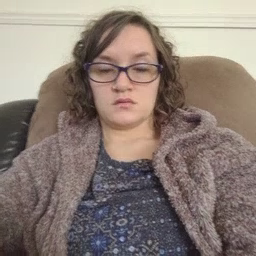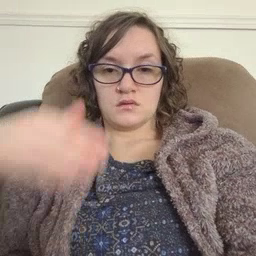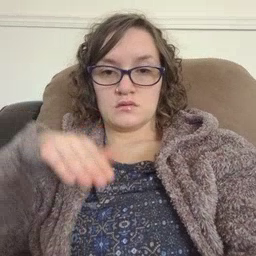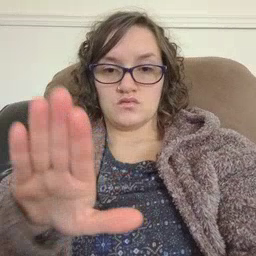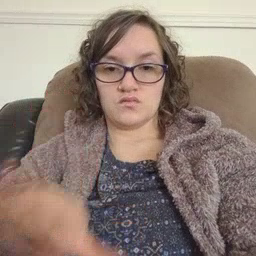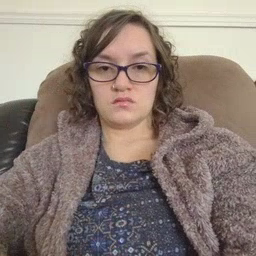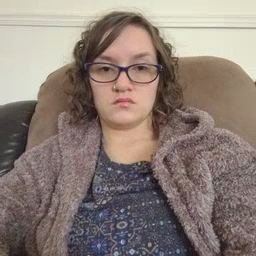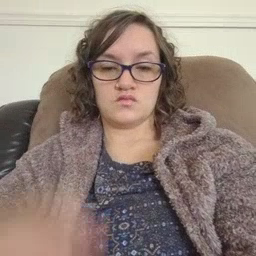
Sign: into